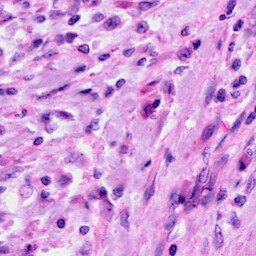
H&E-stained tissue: Cervix